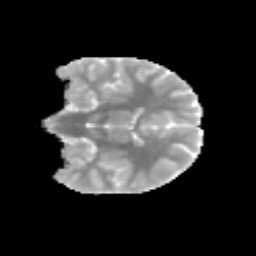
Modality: MD
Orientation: coronal
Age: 10
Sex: female
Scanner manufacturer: siemens
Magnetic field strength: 3 T
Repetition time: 3.8 s
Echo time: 0.07 s